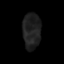
Tissue: skin
Cell type: Epithelial cells
Senescence score: 0.2859
Nuclear area (px): 631
Mean DAPI intensity: 32.098